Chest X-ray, AP view. Patient: 33 years old, sex M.
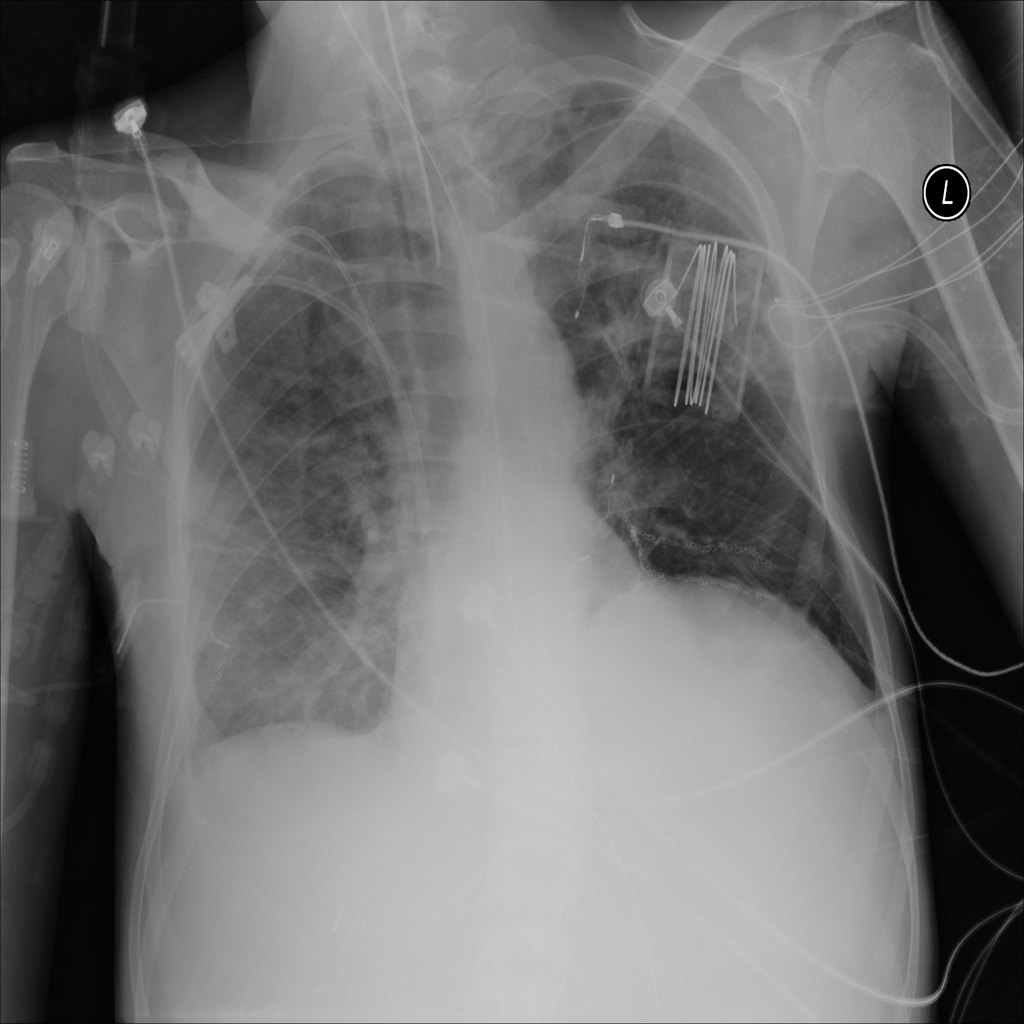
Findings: No Finding